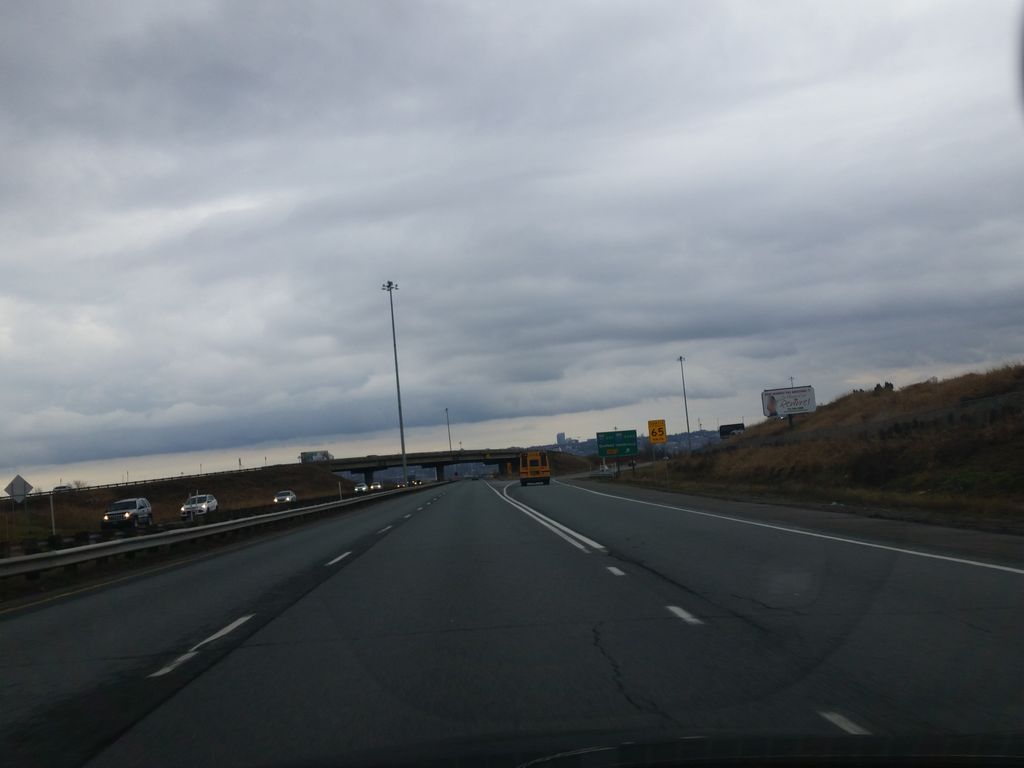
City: quebec_city